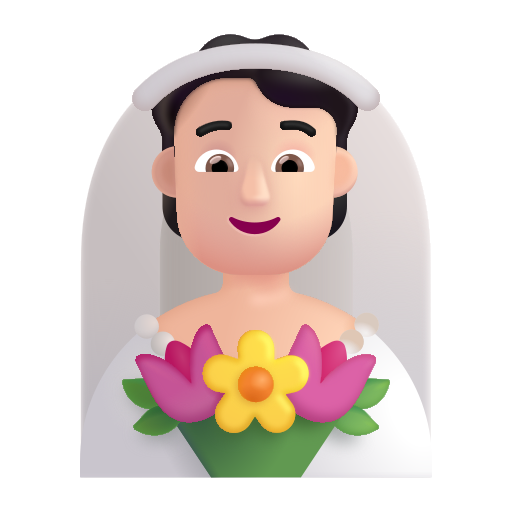
person with veil color light